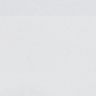
Metastatic tissue present: no